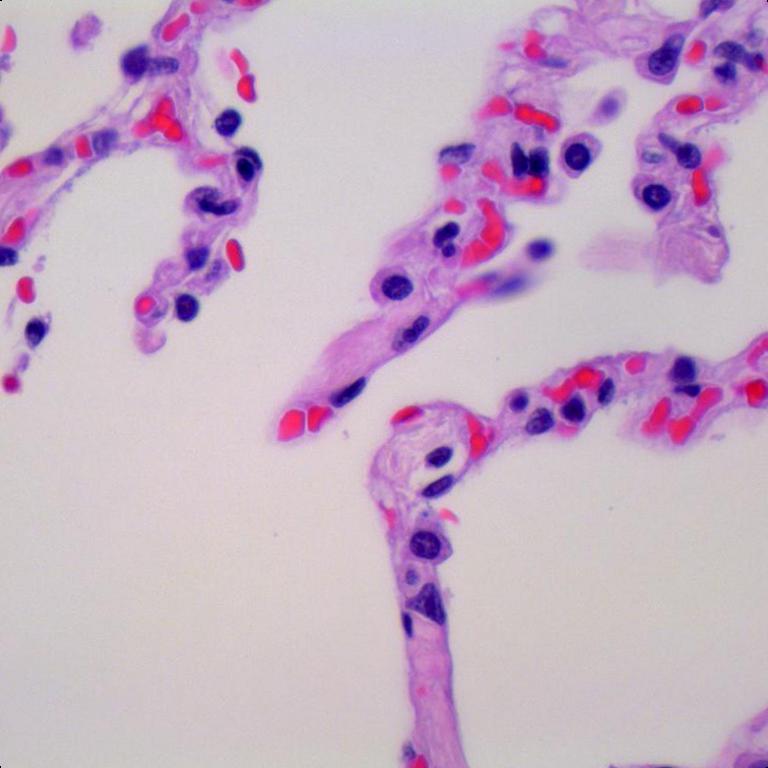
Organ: lung
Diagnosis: benign